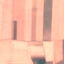
Land use / land cover: AnnualCrop